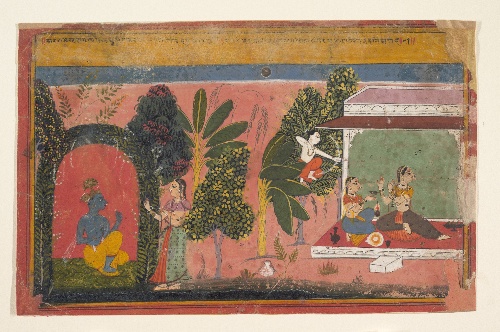
Date: ca. 1695
Object type: Folio
Classification: Paintings
Medium: Ink and opaque watercolor on paper
Culture: India (Rajasthan, Mewar)
Dimensions: H. 7 1/4 x  W. 11 3/8 in. (18.4 x 28.9 cm)
Department: Asian Art
Credit line: Gift of Jeffrey Paley, 1975
Accession year: 1975
Repository: Metropolitan Museum of Art, New York, NY
Tags: Men|Krishna|Radha|Bow and Arrow|Women